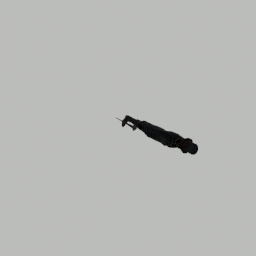
Label: people